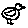
Label: bird